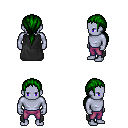
a pixel art fantasy rpg character, male body template, dark elf, purple skin, black cape, magenta pants, green ponytail hairstyle, four views (front, back, left, right), 2x2 character sprite sheet, small pixel art, hard edges, no anti-aliasing